Question: I'm not sure why it's throwing this error and what exactly it's saying is not a function.
'''
'use strict';
var koa = require("koa");
var app = koa();
var chai = require('chai');
var expect = chai.expect;
var request = require('supertest');
describe('Feature: Car REST Endpoint', function () {
context('Scenario: GET a Car', function () {
var url = 'http://localhost/search/cars';
describe('Given: the resource is accessed at the resource url' + url, function () {
describe('Then: we receive a successful response', function(){
it('status code should be 200', function (done){
request(app)
.get(url)
.expect(200,done);
});
});
'''
it says it's the line .expect(200,done) but I might be wrong.
I also tried this with no luck:
'''
request(app)
.get(url)
.expect(200)
.end(function(err, res){
if (err) return done(err);
done()
});
'''
I also tried 'var request = require('supertest').agent(koa);'

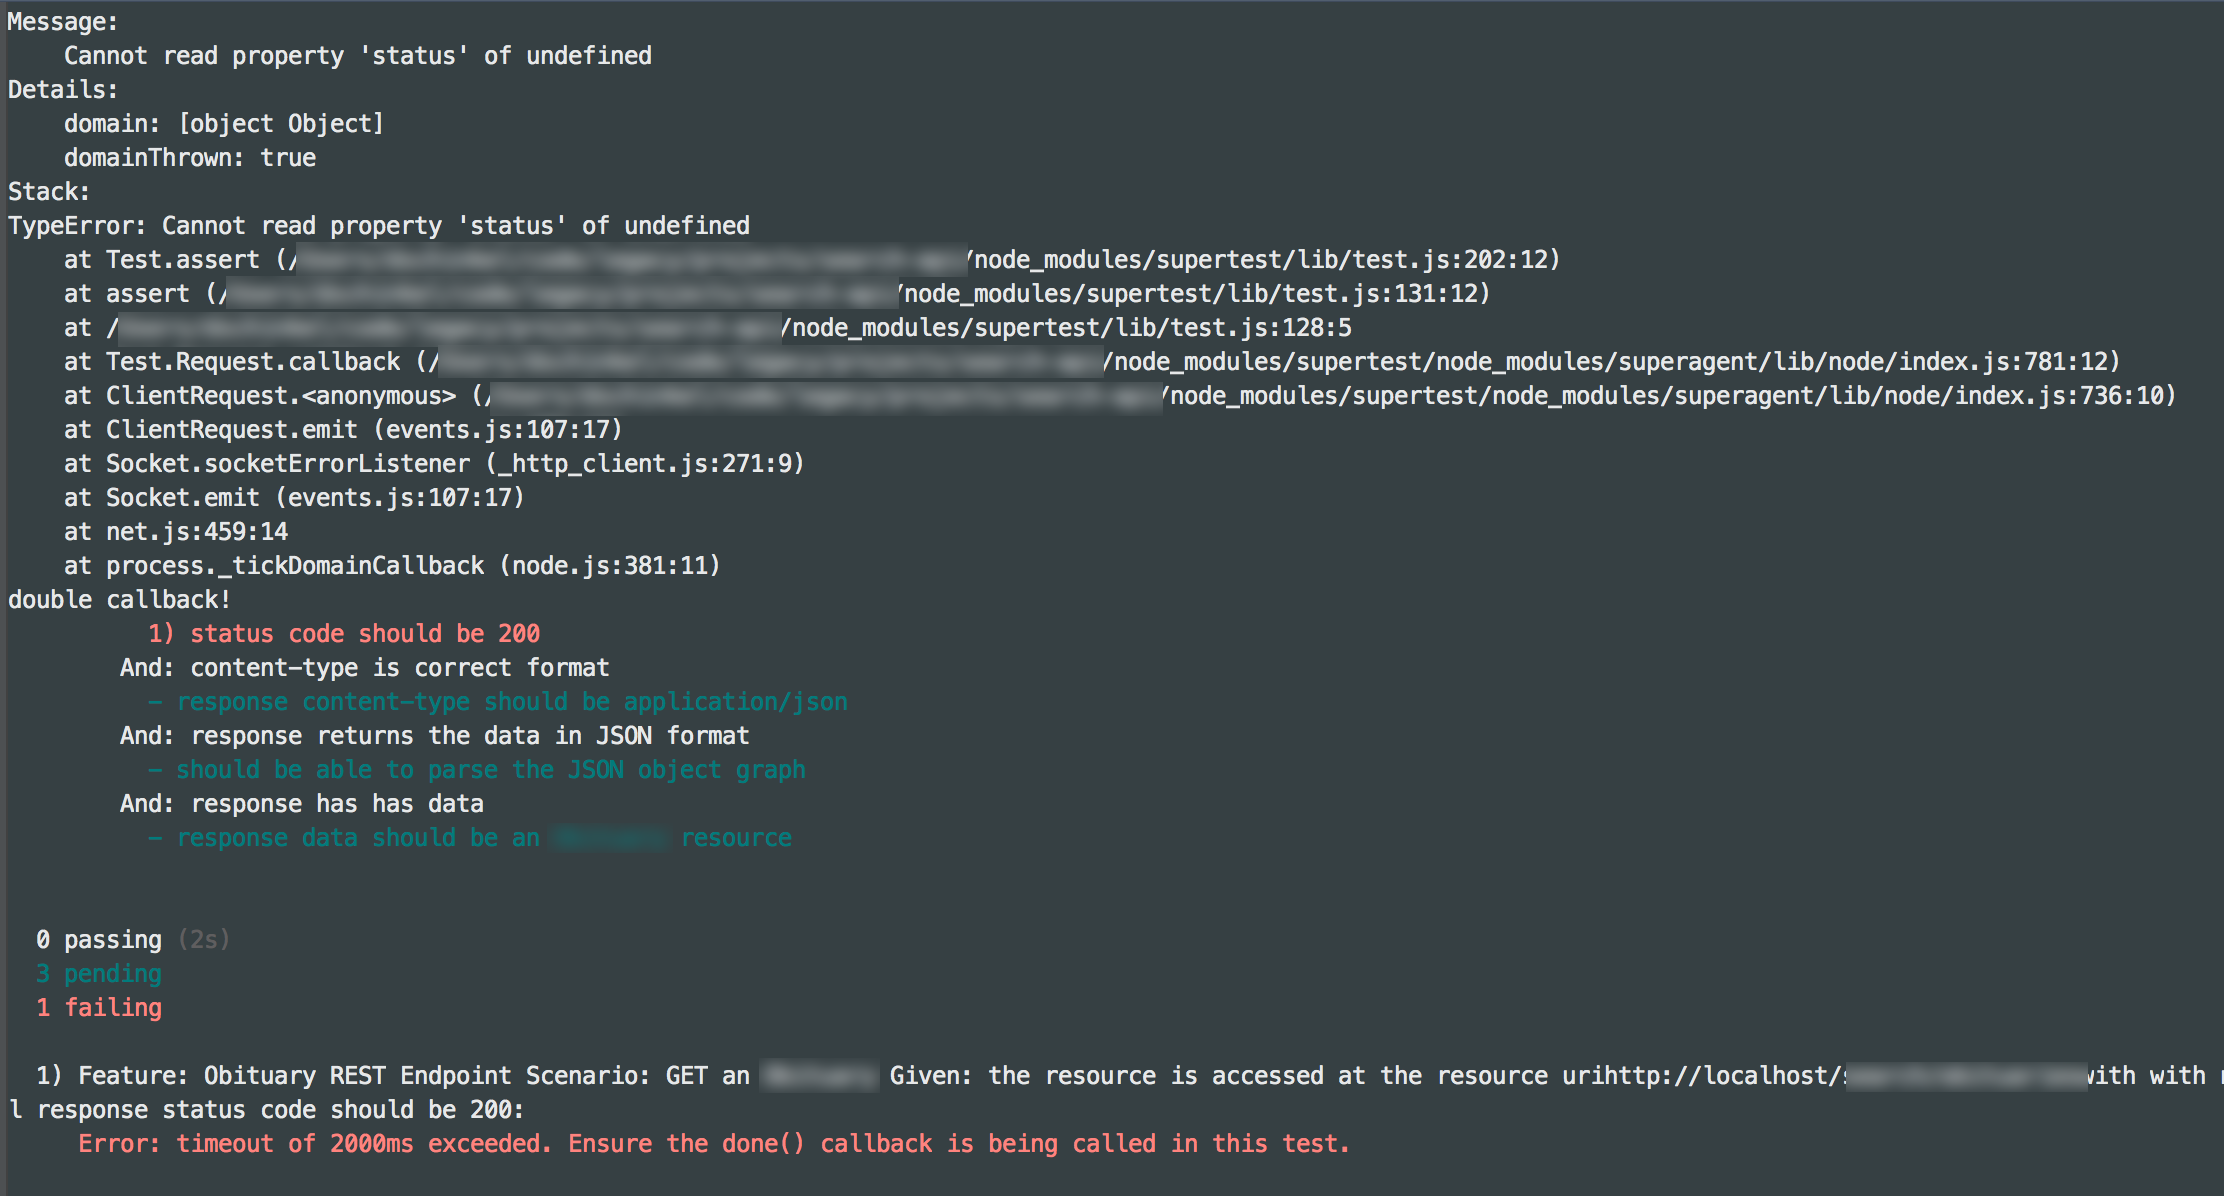
Answer: Your problem is that you're passing 'http://localhost' to '#get(url)'. Change 'url' to just '/search/cars'. I've got a full repro (using express)
'''
var request = require('supertest'),
express = require('express');
var app = express();
app.get('/user', function(req, res) {
res.send(200, {
name: 'tobi'
});
});
request(app)
.get('http://localhost/user')
.expect(200)
.end(function(err) {
if (err) throw err;
console.log('Success!');
});
'''
Output:
'''
if (res.status !== status) {
^
TypeError: Cannot read property 'status' of undefined
at Test.assert (C:\workspace\choose-your-own
ode_modules\supertest\lib est.js:202:12)
at Server.assert (C:\workspace\choose-your-own
ode_modules\supertest\lib est.js:131:12)
at Server.g (events.js:199:16)
at Server.emit (events.js:104:17)
at net.js:1392:10
at process._tickCallback (node.js:355:11)
'''
When I use '/user', I just get:
'''
Success!
'''